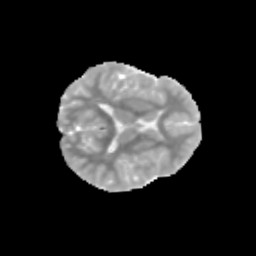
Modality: MD
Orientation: axial
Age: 9
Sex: female
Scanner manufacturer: siemens
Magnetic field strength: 3 T
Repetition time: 3.8 s
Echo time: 0.07 s